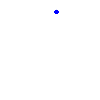
Particle: kaon